四年级 · 度量几何学
一个平角减去一个针角一定是锐角。( )
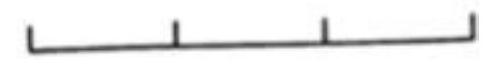
答案: （1）正确